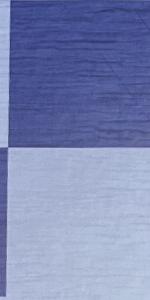
Label: Empty